Question: I am running following code from help files of VGAM:
'''
library(VGAM)
fit4 <- vgam(BMI ~ s(age, df = c(4, 2)), lms.bcn(zero = 1), data = bmi.nz, trace = TRUE)
qtplot(fit4, percentiles = c(5,50,90,99), main = "Quantiles", las = 1, xlim = c(15, 90), ylab = "BMI", lwd = 2, lcol = 4)
'''

How can I just prevent putting points on the plot so that the graph shows only percentile curves? Is there some option in qtplot where I can suppress points on this graph, so that I do not need to resort to long ggplot route as done on this page: <URL> ? In my earlier question there were other issues also so this point got ignored. Thanks for your help.
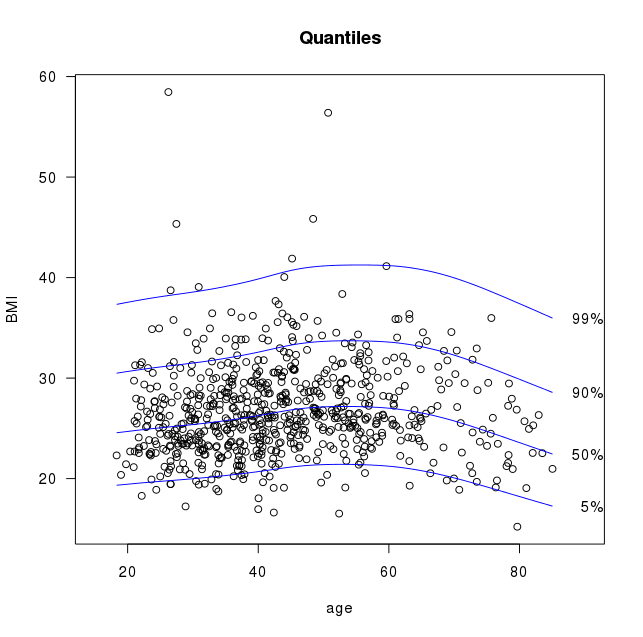
Answer: There is no 'qtplot' help page so I went to the package help Index and saw 'qtplot.lmscreg' listed. It had a 'pcol.arg' to control points color so I set it to "transparent":
'''
qtplot(fit4, percentiles = c(5,50,90,99), main = "Quantiles", las = 1,
xlim = c(15, 90), ylab = "BMI", lwd = 2, lcol = 4,
pcol.arg="transparent")
'''